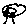
Label: tree